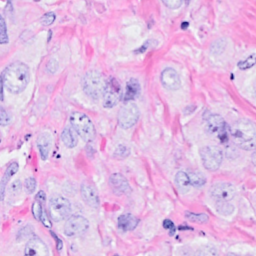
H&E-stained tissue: Breast